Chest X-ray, AP view. Patient: 33 years old, sex M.
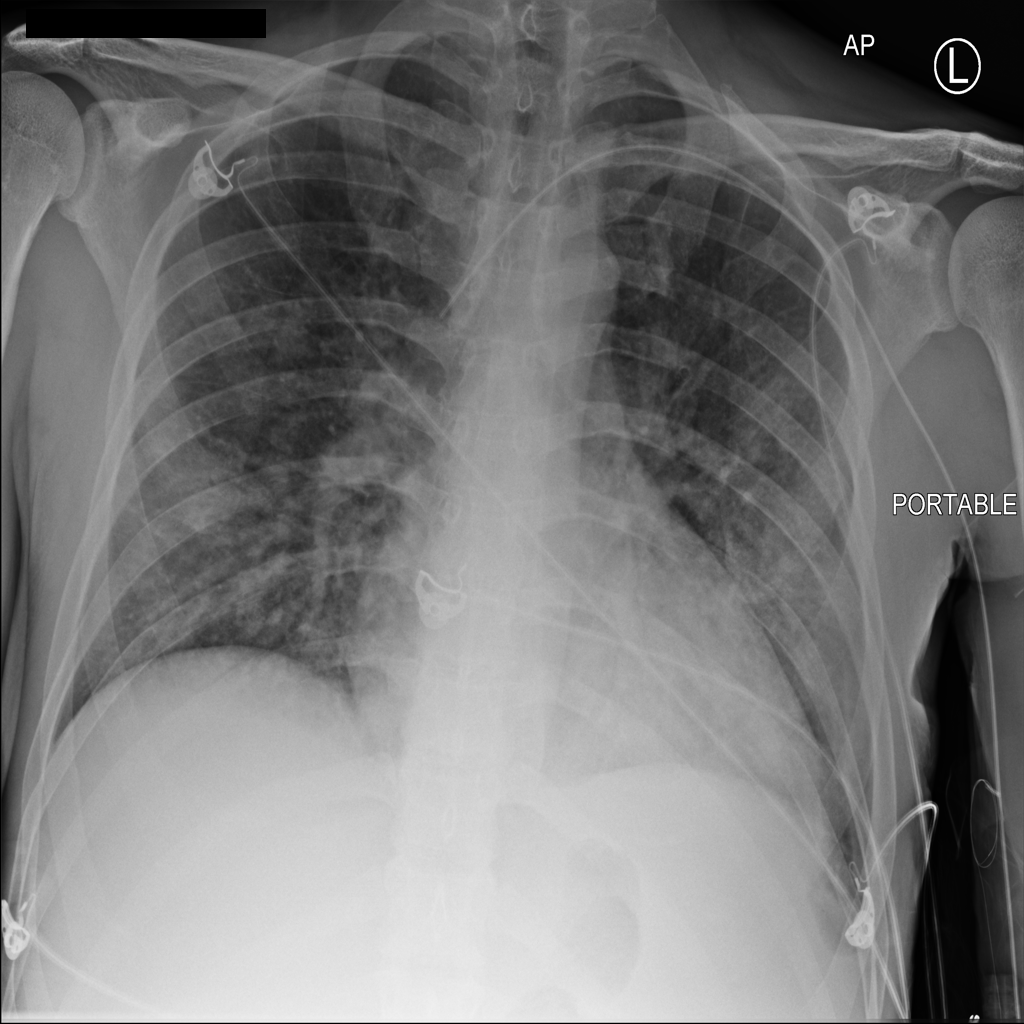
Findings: Edema, Infiltration, Nodule